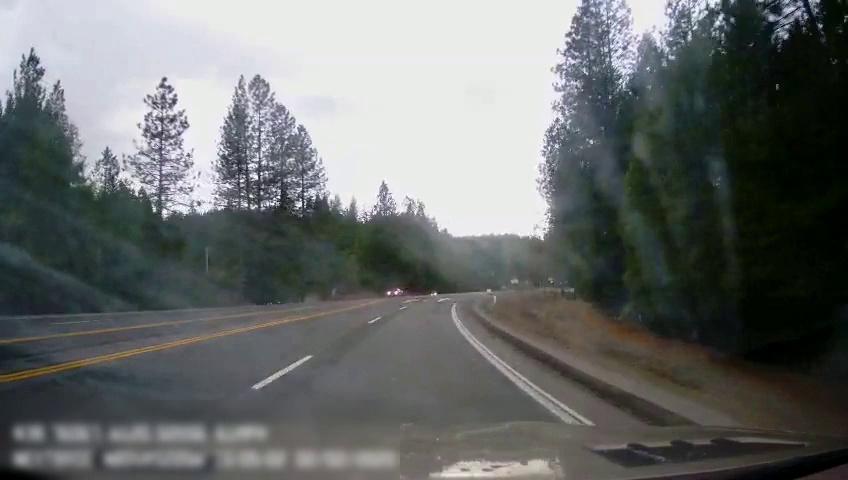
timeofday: Day
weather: Cloudy
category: Drivable Space
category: Vehicles | Truck
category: Lanes | Opposite Lane
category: Lanes | Opposite Lane
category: Lanes | Opposite Lane
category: Lanes | Alternate Lane
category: Lanes | Current Lane
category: Lanes | Current Lane